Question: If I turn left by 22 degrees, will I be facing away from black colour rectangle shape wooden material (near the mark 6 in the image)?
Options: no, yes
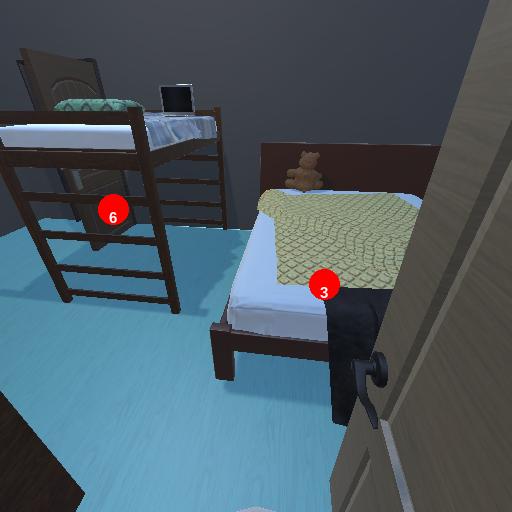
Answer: no